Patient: sex F, age 46
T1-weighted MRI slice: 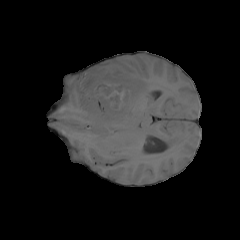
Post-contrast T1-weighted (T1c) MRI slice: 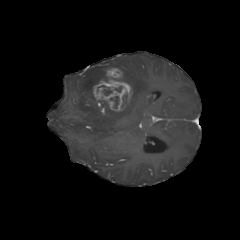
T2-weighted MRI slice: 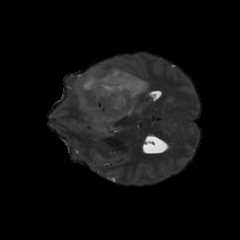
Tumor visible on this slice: yes
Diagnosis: Glioblastoma, IDH-wildtype
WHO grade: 4